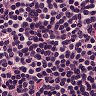
Metastatic tissue present: no